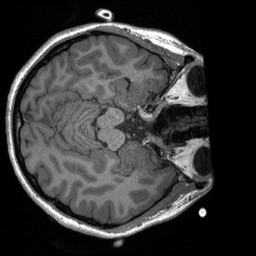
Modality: T1w
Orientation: axial
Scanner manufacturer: siemens
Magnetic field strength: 3 T
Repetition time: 2.4 s
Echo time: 0.00213 s